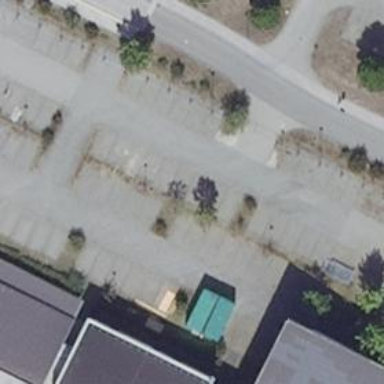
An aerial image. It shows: Parking area with surface.